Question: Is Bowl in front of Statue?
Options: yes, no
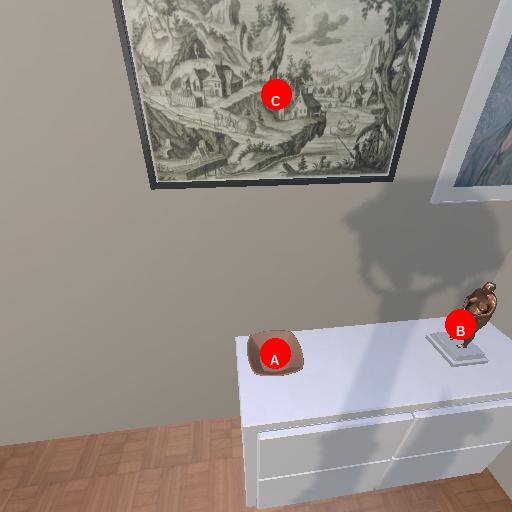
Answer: yes